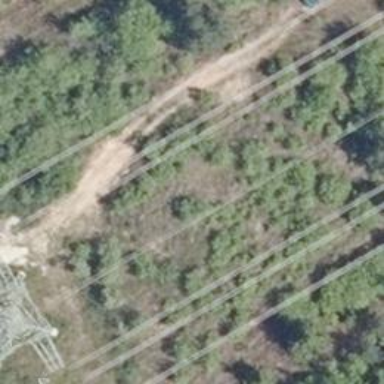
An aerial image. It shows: Historic power tower.